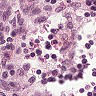
Metastatic tissue present: no